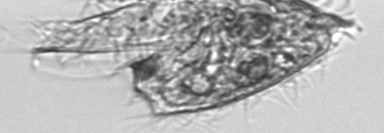
Label: Euplotes_morphotype1